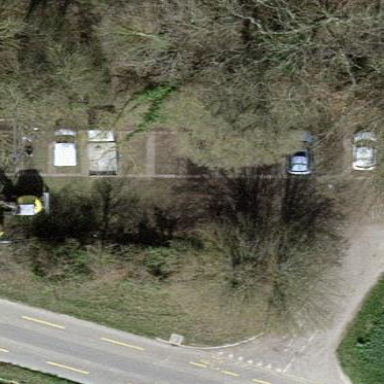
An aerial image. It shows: Service road leading to grass paver parking area.